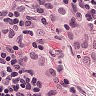
Metastatic tissue present: no